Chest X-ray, PA view. Patient: 63 years old, sex F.
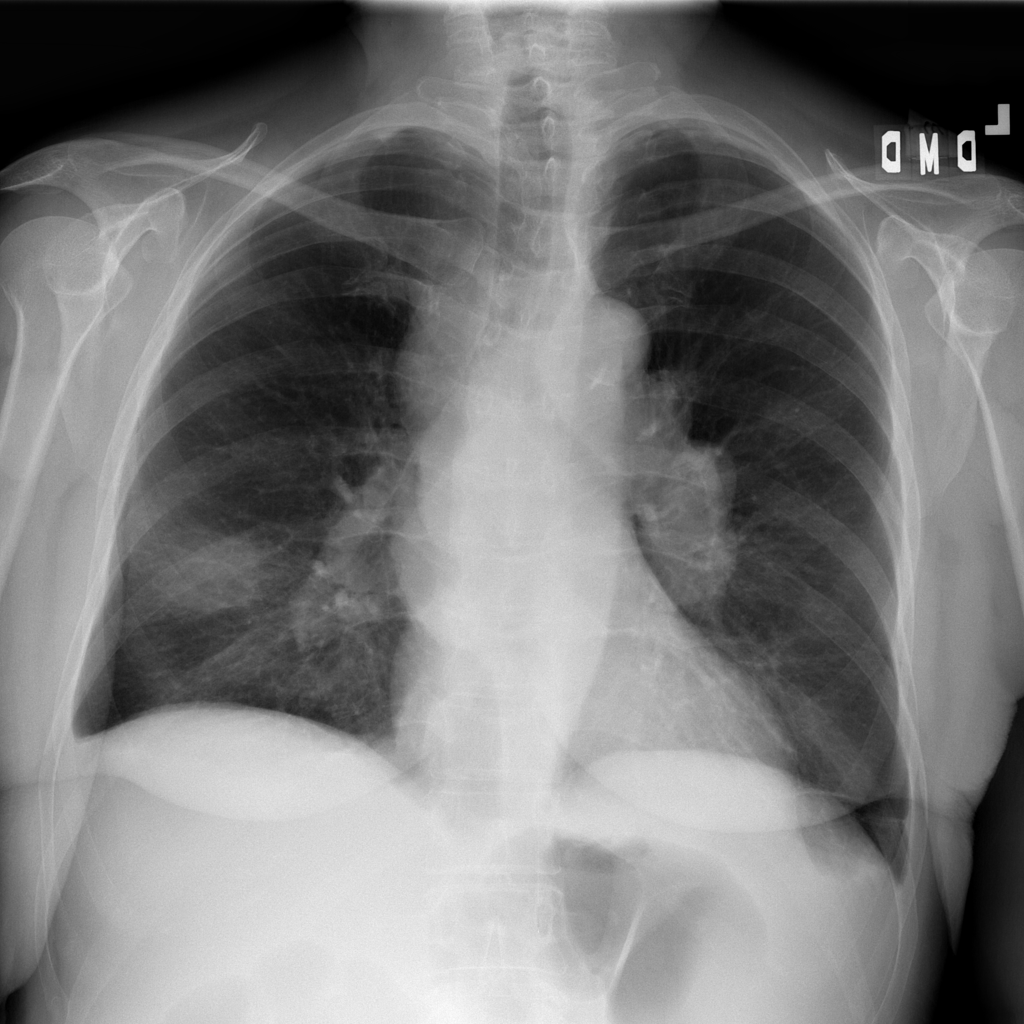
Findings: Consolidation, Effusion